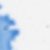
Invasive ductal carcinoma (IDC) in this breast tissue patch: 0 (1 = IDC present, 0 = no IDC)